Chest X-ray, PA view. Patient: 56 years old, sex F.
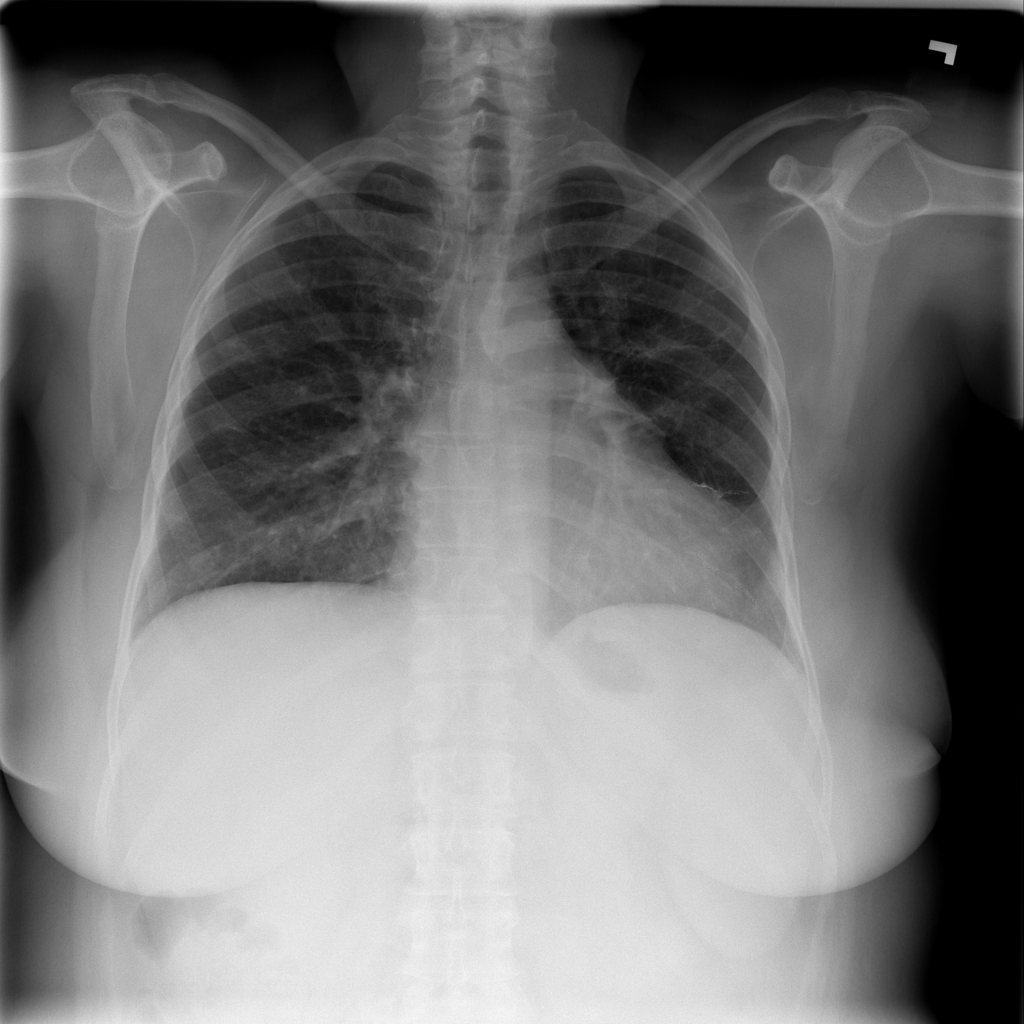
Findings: No Finding